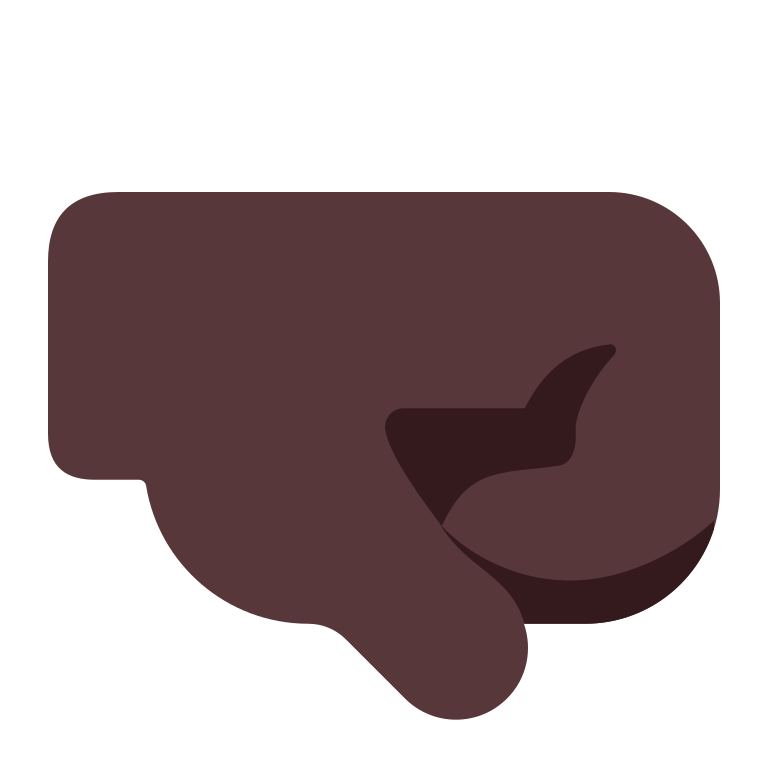
right facing fist flat dark